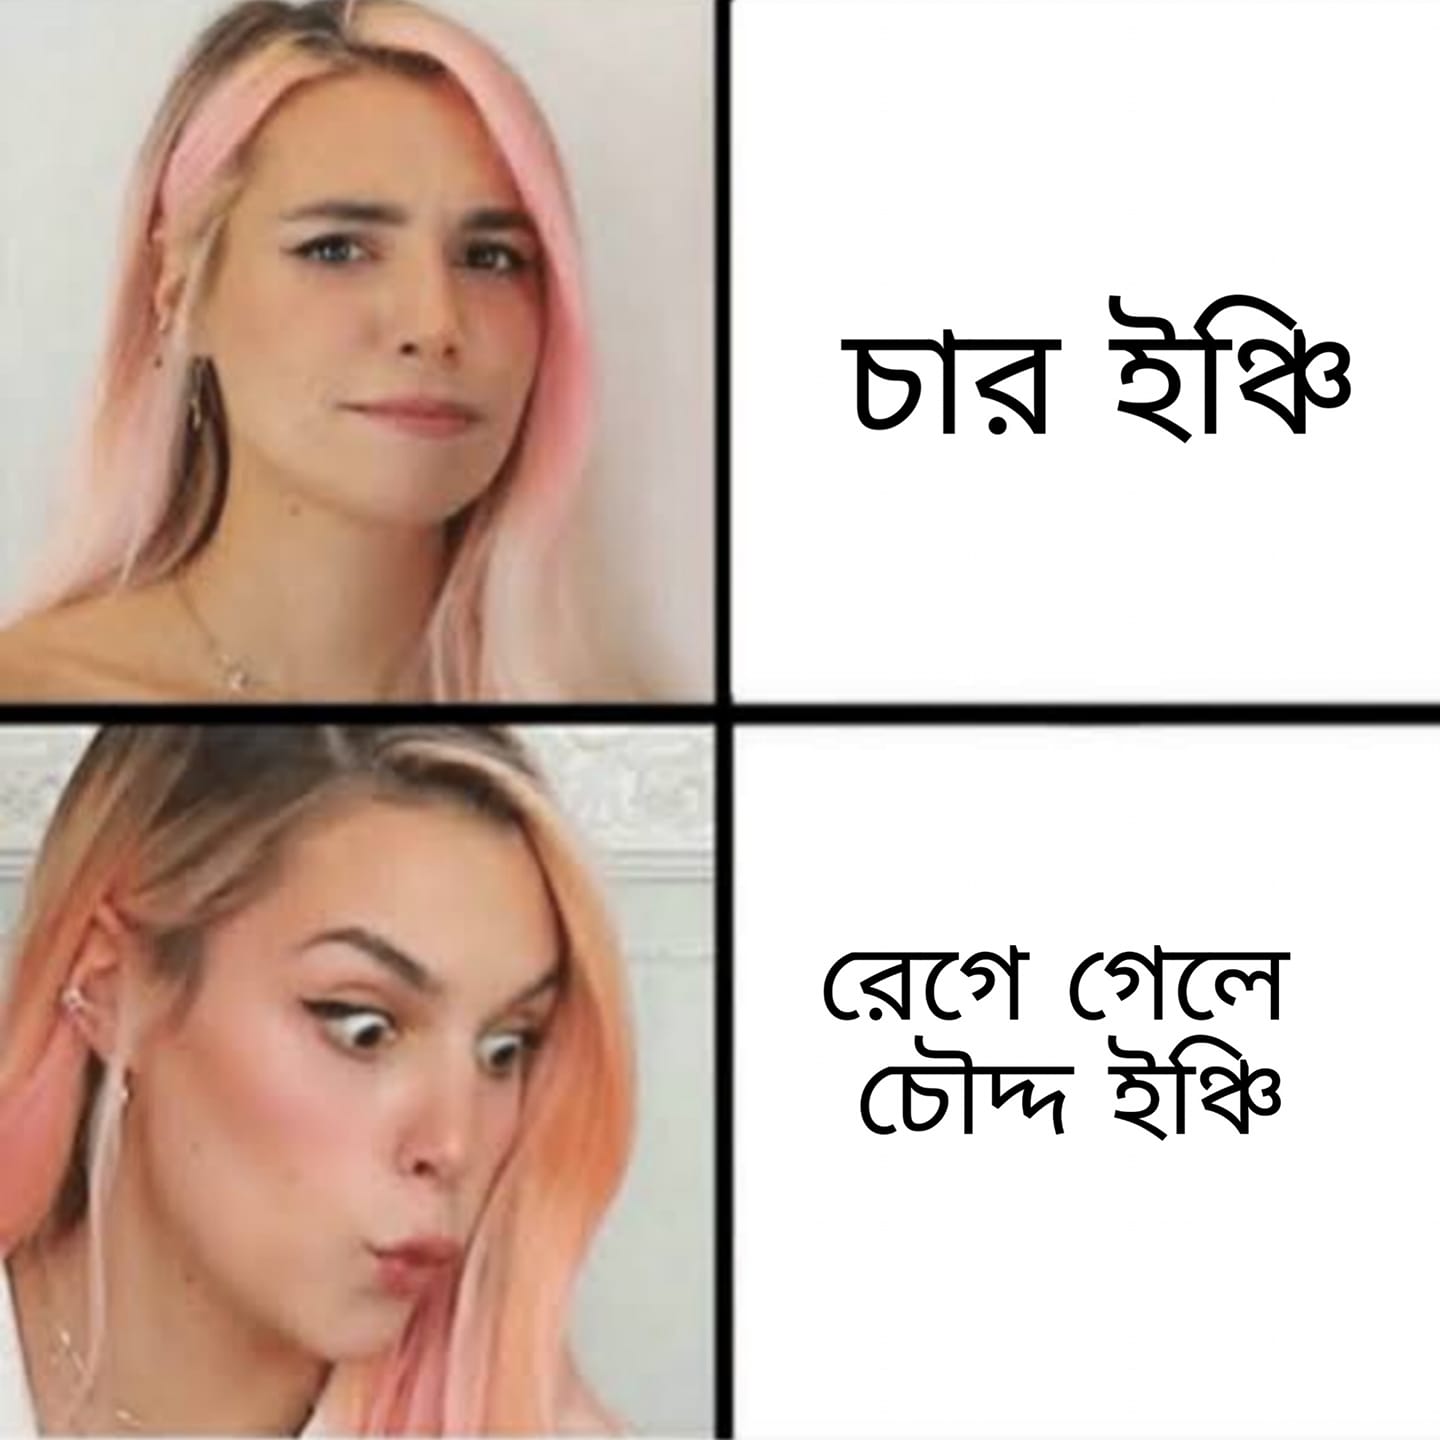
Caption: চার ইঞ্চি     রেগে গেলেন চৌদ্দ ইঞ্চি
Label: non-hate